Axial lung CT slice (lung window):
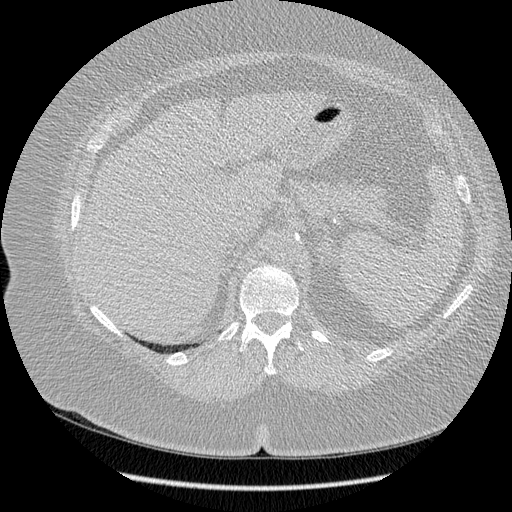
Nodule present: no